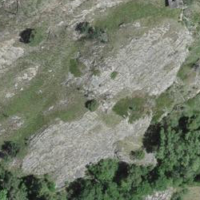
EUNIS habitat code: 32
Species observed at this site:
Prunus mahaleb